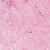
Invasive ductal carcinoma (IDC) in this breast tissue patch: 0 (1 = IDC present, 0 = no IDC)